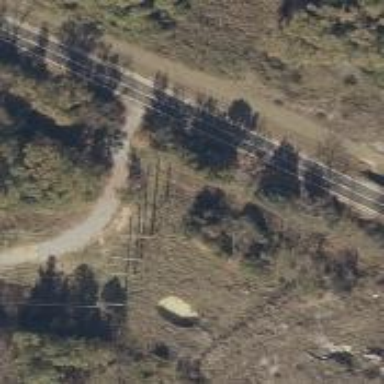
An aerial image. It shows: Power pole.